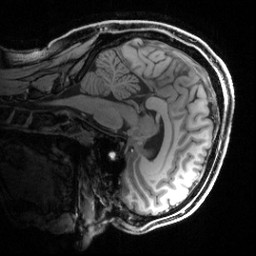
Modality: T1w
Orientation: sagittal
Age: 25
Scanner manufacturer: siemens
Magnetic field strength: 3 T
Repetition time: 2.5 s
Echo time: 0.00444 s